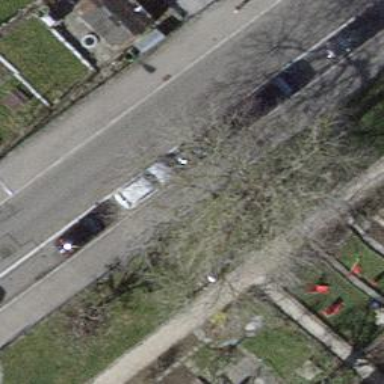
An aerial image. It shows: Parking lane.